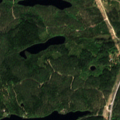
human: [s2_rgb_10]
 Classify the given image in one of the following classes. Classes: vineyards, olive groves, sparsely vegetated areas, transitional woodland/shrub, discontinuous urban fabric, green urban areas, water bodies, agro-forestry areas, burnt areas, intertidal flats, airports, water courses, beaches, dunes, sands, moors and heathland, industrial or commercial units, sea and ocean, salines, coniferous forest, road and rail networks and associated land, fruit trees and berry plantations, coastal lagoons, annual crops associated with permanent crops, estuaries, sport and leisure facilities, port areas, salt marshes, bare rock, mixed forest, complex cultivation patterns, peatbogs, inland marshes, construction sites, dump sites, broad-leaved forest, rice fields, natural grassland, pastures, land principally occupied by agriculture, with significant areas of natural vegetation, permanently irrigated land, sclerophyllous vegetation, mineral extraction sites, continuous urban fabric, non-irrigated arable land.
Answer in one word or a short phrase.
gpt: coniferous forest, mixed forest